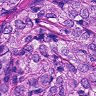
Metastatic tissue present: yes